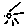
Label: sun